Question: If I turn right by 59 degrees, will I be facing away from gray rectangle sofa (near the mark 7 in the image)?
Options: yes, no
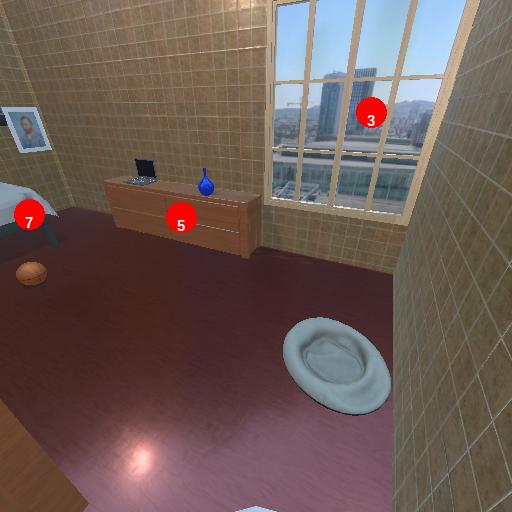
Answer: yes